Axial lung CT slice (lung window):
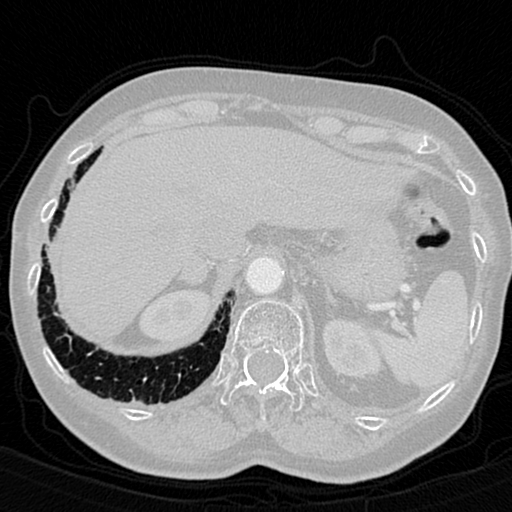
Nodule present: no